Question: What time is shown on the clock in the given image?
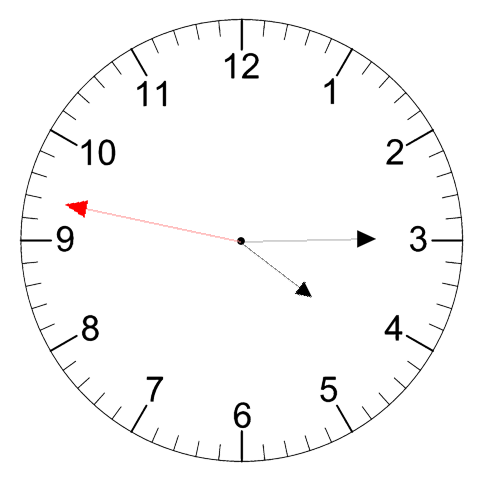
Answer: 04:14:47